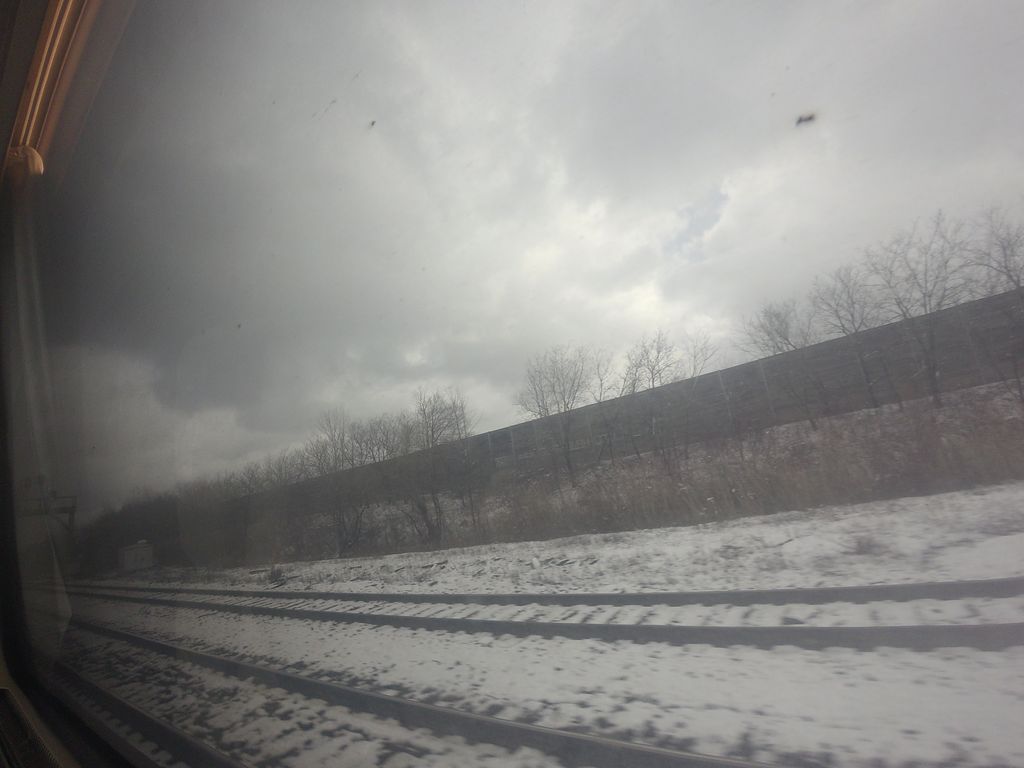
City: toronto